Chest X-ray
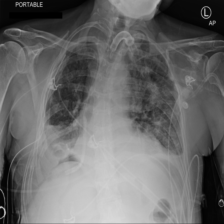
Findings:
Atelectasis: positive
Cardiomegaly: negative
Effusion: negative
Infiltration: positive
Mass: negative
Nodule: negative
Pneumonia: negative
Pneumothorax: negative
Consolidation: positive
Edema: negative
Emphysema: negative
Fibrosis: negative
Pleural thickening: negative
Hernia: negative